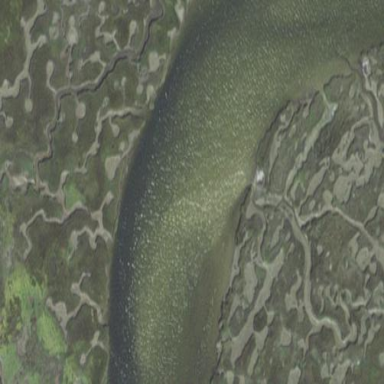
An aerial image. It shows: Tidal water body.